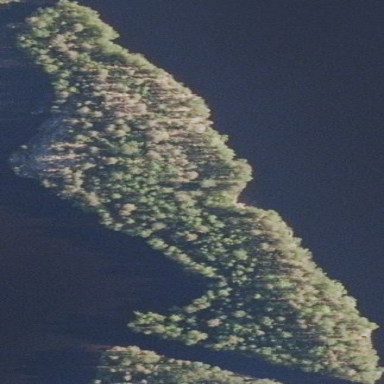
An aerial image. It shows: Islet surrounded by woodland.